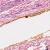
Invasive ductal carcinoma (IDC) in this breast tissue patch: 0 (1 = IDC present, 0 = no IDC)